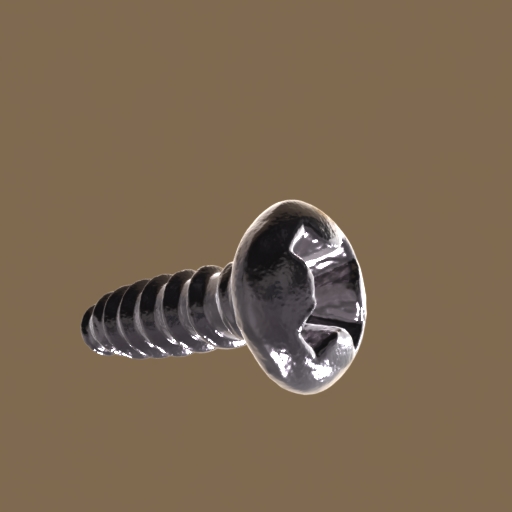
Label: screw